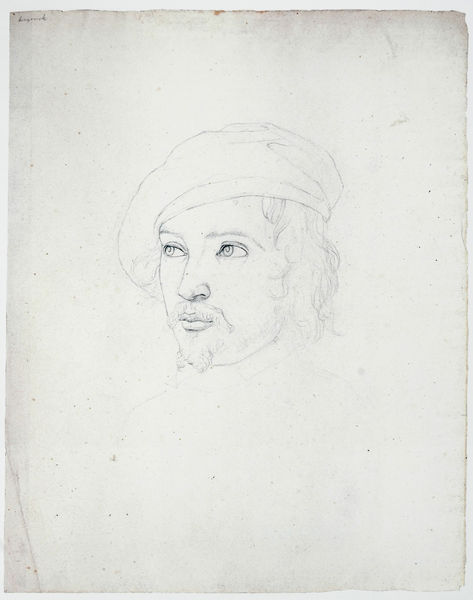
Titel: Bildnis des Historienmalers Heinrich Immanuel Lengerich
Künstler: Peter Rittig
Standort: Schweinfurt
Institution: Museum Georg Schäfer
Schlagwörter: kopf, mann, weiß, frisur, grau, haar, hut, mund, nase, profil, schwarz, skizze, zeichnung, blick, haube, bart, jung, kappe, mütze, schnurrbart, augen, blass, bärtig, falten, gesicht, lang, bildnis, portrait, porträt, signatur, haare, blatt, augenbrauen, frontal, kinn, lippen, locken, renaissance, zart, kopfbedeckung, wangen, wellen, papier, studie, grafik, linien, signiert, rand, schnäuzer, brauen, pupillen, glatt, fein, kinnbart, schnauzbart, umriss, links, linie, kohle, schwarz weiß, lockig, seite, konturen, selbstbildnis, bleistift, entwurf, baskenmütze, nasenloch, spitzbart, stift, unvollendet, bleistiftzeichnung, serie, barett, jüngling, junger mann, halbprofil, dürer, oberlippenbart, gewellt, nasenflügel, geicht, jugendlich, zeichung, graphit, vorstudie, flüchtig, lid, berett, franzosenkappe, spitzbatz, zeihcnung, bard, schieber, wulstig, bllick, längeres haar